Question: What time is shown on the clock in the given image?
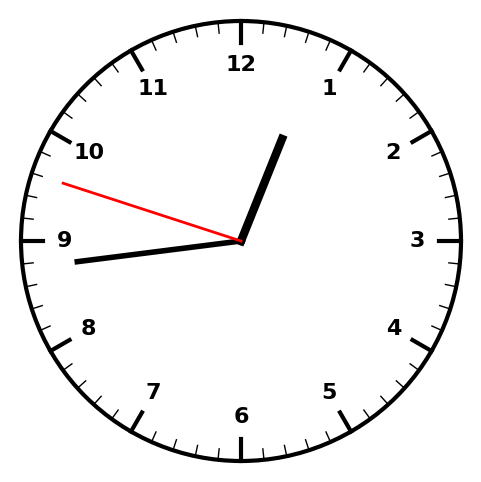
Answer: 12:43:48